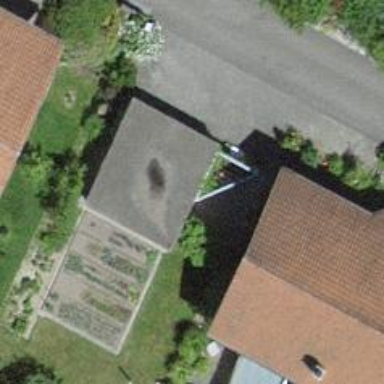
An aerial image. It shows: Garage.